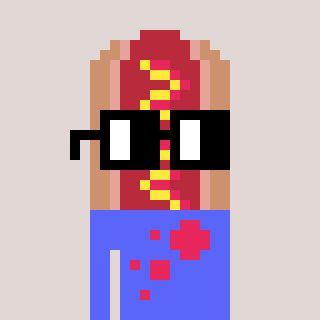
a pixel art character with square black glasses, a hotdog-shaped head and a purple-colored body on a warm background